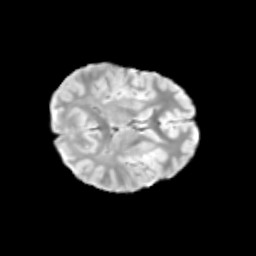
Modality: T2w
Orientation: axial
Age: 10
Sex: male
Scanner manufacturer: siemens
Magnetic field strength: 3 T
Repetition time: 3.8 s
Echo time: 0.07 s